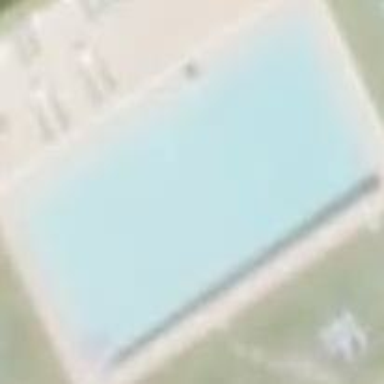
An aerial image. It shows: Swimming pool located in leisure land.